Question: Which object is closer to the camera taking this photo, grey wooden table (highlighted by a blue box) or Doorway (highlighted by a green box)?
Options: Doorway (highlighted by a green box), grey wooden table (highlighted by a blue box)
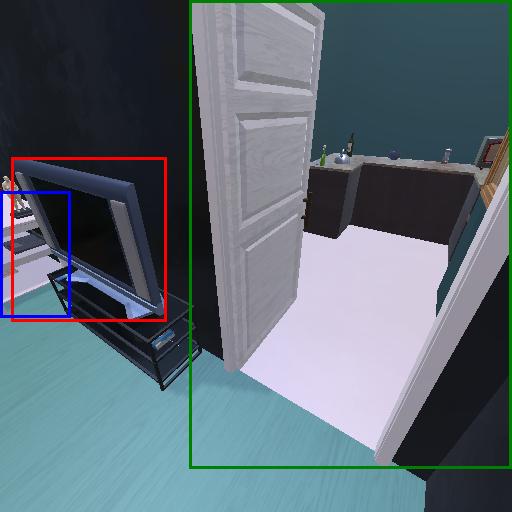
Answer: Doorway (highlighted by a green box)